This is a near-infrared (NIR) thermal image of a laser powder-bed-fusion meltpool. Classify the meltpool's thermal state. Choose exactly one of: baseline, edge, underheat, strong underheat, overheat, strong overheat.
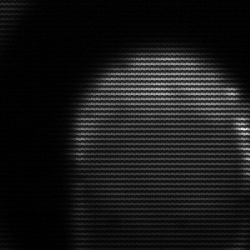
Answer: edge